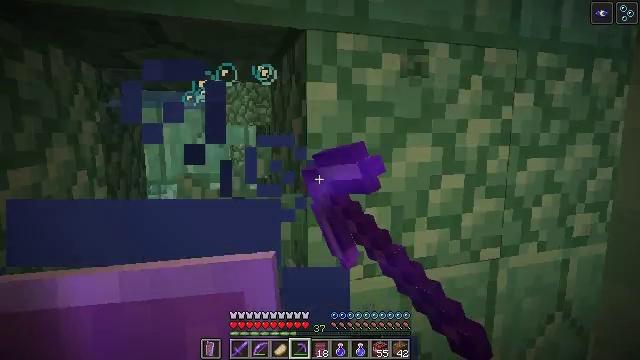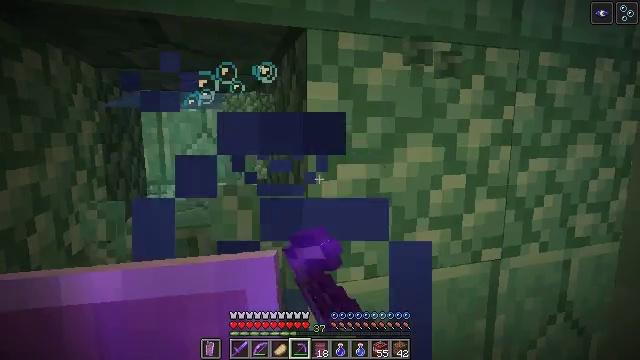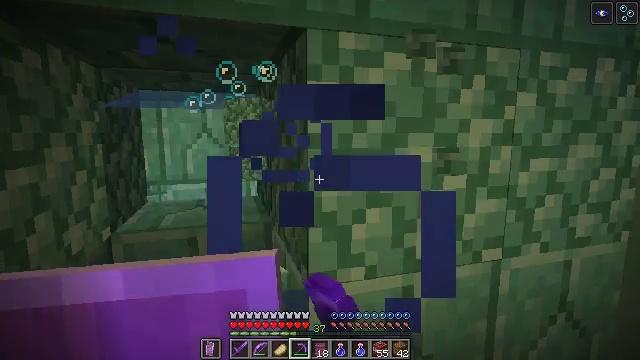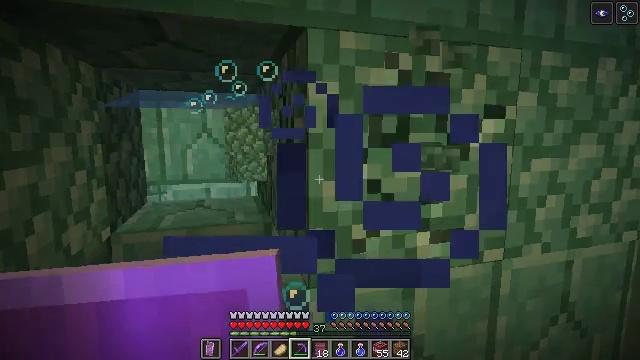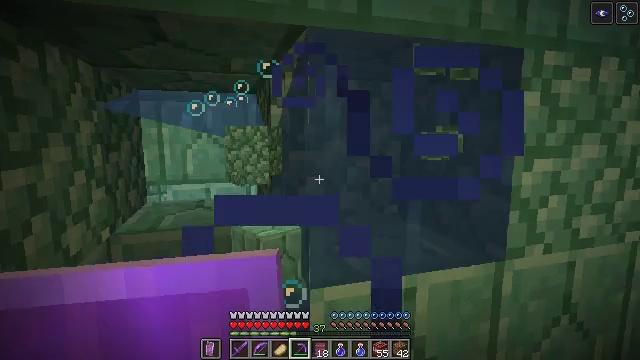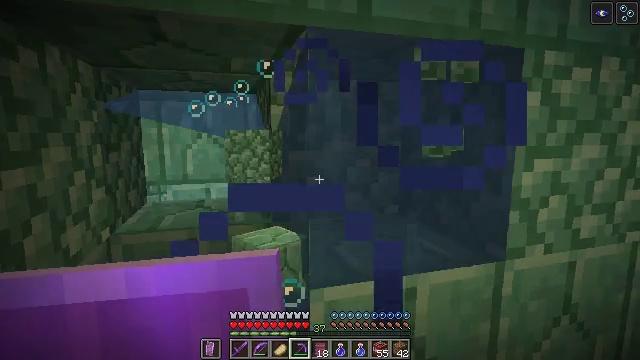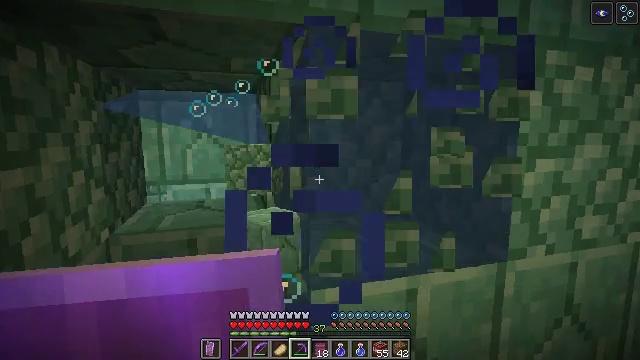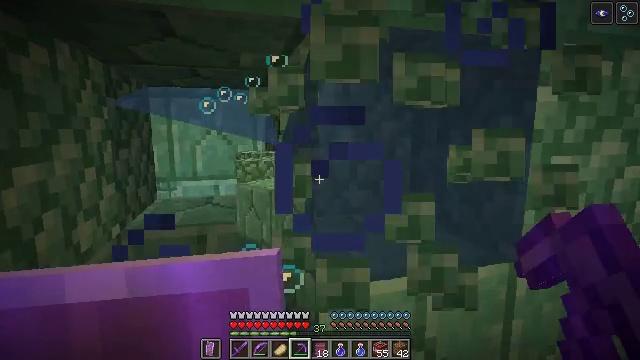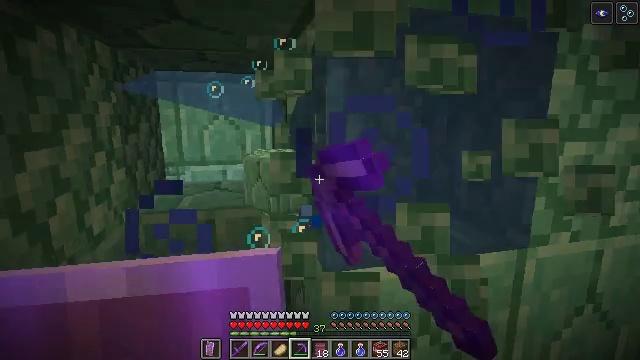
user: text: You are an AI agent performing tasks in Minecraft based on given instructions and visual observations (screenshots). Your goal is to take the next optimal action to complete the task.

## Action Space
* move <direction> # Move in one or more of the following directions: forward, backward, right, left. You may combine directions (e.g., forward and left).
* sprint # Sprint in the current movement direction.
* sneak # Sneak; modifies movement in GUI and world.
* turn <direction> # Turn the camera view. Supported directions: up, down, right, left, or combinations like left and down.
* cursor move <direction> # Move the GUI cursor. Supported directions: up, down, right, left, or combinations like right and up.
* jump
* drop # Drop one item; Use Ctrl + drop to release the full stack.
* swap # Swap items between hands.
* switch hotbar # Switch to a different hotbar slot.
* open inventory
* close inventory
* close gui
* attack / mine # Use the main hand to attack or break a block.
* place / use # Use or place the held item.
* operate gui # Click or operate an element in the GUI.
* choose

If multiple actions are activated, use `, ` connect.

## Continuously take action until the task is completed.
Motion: motion action
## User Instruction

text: Collect prismarine from underwater structures.
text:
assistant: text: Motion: attack / mine
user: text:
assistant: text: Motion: attack / mine
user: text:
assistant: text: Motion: attack / mine
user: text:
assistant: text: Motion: attack / mine
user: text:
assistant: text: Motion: attack / mine
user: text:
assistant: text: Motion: attack / mine
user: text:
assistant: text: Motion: turn left, attack / mine
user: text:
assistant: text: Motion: turn left and down, attack / mine
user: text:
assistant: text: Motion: attack / mine